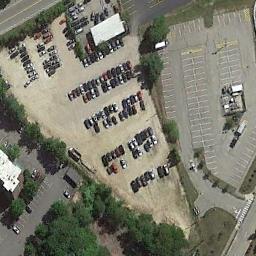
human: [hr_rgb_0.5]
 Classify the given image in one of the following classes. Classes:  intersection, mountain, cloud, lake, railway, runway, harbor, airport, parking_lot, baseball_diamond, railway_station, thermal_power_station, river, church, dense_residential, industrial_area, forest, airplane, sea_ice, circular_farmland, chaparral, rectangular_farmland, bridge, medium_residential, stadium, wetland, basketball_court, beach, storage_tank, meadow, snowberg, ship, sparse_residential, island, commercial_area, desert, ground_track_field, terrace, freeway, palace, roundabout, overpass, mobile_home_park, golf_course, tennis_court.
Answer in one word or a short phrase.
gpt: parking_lot